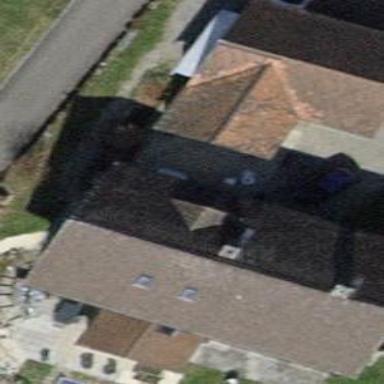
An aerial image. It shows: Semi-detached house with gabled roof.